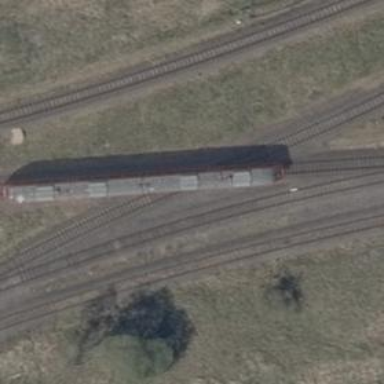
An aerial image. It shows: Railway siding with rails.